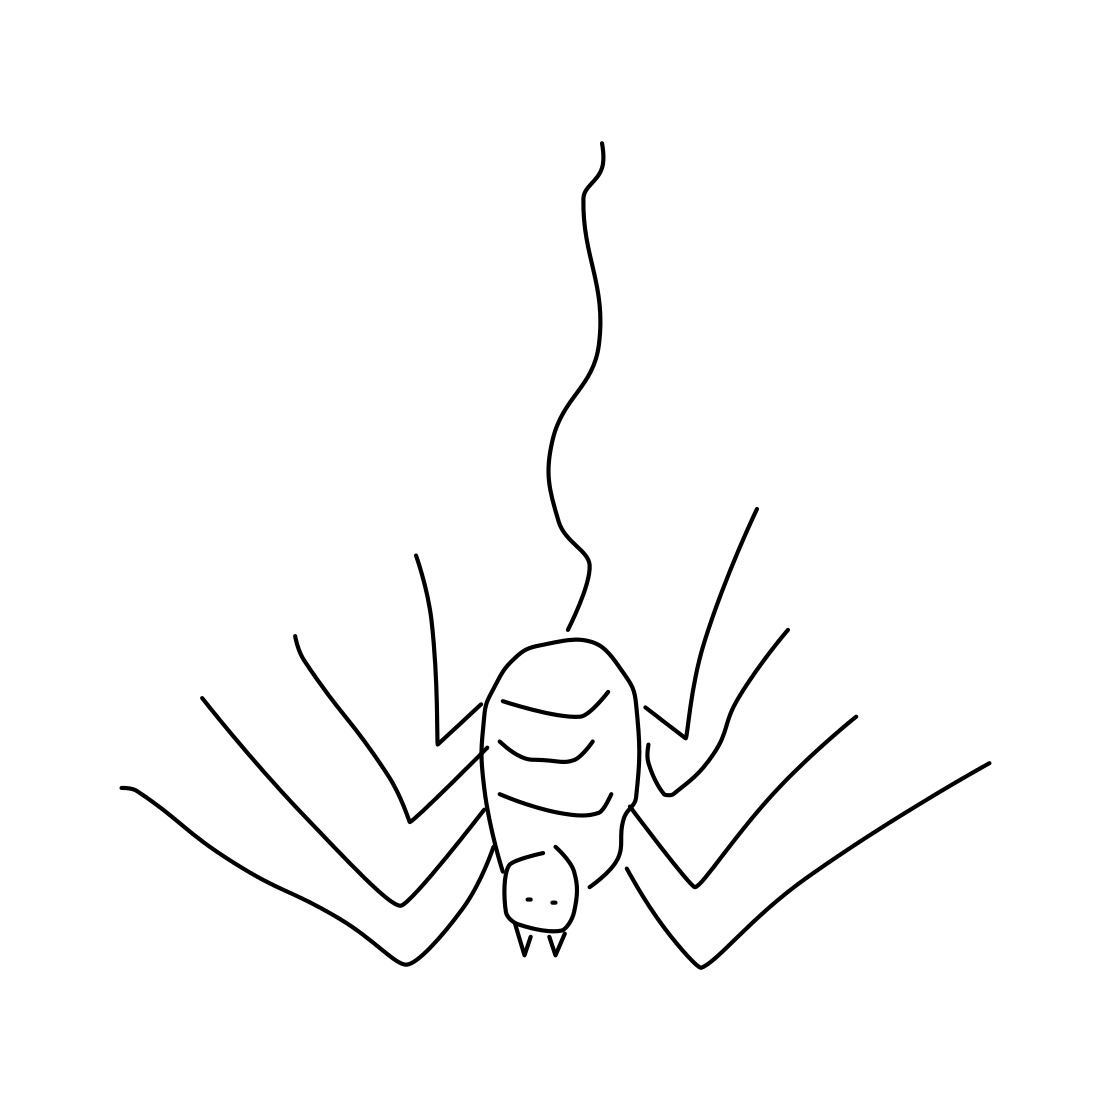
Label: spider